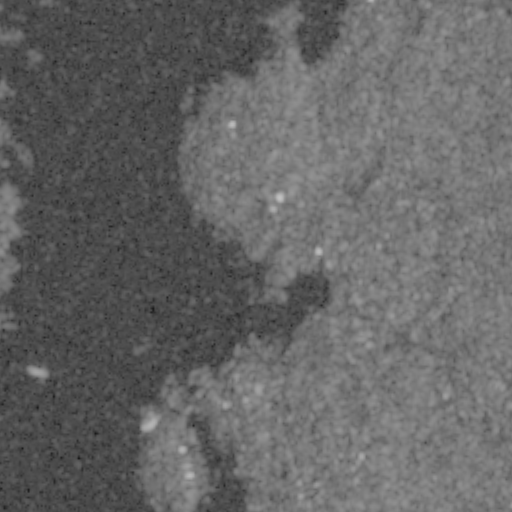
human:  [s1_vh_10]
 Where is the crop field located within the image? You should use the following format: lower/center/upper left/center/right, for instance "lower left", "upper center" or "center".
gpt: The crop field is located in the upper right of the image.
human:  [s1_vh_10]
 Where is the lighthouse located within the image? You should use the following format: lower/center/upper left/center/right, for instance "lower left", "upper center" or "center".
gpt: The lighthouse is located in the lower left of the image.
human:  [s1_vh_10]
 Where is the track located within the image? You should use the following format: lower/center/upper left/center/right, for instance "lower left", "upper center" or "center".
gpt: There is no track in the image.

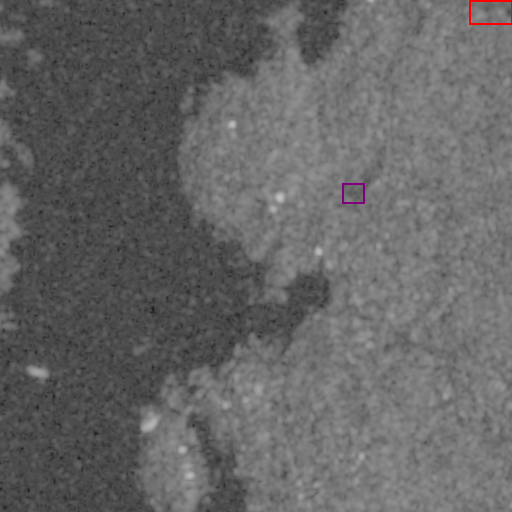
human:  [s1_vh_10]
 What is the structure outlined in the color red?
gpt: The structure outlined in red is a crop field.
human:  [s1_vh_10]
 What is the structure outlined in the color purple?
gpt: The structure outlined in purple is a park.
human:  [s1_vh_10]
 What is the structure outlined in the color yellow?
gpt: There is no yellow outline.